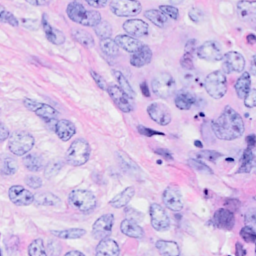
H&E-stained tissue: Breast